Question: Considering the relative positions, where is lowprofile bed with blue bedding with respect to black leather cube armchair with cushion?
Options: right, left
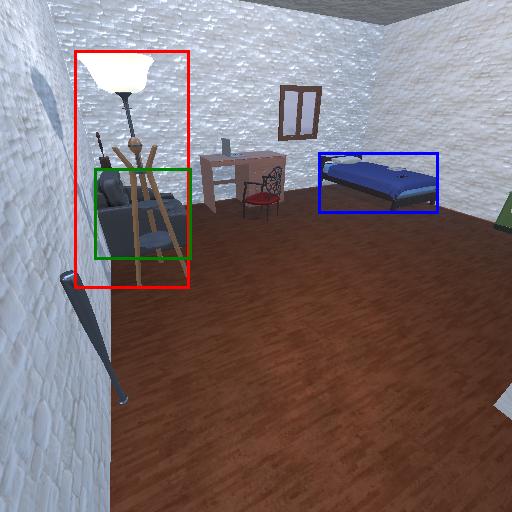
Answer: right